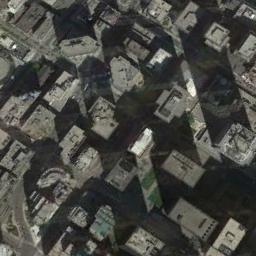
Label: commercial_area